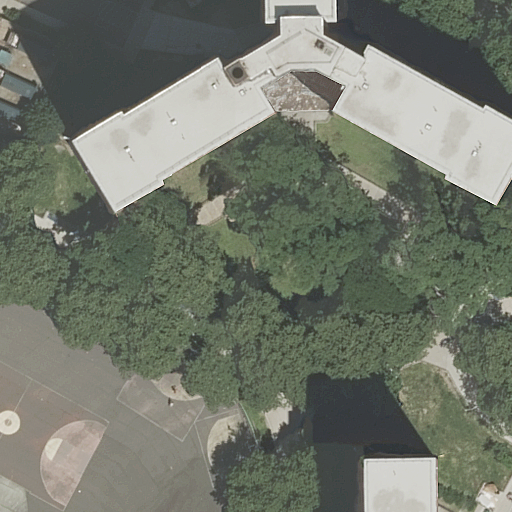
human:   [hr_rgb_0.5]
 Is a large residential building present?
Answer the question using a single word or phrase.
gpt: yes

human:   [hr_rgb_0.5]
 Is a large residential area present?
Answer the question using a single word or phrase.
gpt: yes

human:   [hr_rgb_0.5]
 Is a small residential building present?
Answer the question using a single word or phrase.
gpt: no

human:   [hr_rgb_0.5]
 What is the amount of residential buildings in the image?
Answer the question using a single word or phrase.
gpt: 2

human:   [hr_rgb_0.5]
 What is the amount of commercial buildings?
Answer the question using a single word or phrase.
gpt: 0

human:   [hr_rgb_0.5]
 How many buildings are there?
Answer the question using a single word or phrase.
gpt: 2

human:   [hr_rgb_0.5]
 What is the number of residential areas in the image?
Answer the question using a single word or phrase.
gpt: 1

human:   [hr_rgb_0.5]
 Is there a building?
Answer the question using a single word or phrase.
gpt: yes

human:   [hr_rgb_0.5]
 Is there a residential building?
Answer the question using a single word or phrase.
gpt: yes

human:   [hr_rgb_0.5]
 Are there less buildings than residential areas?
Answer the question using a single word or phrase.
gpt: no

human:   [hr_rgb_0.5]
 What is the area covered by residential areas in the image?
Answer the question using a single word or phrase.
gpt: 4140m2

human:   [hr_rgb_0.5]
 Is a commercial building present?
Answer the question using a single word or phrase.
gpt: no

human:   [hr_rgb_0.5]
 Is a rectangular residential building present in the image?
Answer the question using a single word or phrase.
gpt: yes

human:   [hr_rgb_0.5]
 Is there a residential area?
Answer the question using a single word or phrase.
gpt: yes

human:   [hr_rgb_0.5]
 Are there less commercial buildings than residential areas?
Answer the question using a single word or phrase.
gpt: yes

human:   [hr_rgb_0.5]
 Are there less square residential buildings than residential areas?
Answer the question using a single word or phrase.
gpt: yes

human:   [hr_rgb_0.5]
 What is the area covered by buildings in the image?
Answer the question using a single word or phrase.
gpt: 1513m2

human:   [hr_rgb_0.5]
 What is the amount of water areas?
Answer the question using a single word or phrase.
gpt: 0

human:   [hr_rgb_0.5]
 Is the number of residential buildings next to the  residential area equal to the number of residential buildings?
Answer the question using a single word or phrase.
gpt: yes

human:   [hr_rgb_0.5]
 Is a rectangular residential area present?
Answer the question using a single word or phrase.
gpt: yes

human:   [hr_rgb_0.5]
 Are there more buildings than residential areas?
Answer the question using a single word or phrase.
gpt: yes

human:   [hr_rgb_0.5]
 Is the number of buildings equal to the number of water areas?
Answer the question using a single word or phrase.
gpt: no

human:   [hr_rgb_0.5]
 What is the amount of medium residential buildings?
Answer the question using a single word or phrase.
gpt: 1

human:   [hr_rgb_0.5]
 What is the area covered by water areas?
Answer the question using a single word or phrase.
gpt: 0m2

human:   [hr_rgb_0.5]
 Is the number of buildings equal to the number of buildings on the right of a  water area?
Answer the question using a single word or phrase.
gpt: no

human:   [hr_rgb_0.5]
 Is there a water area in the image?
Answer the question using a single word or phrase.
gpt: no

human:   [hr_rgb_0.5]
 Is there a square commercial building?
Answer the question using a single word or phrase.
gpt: no

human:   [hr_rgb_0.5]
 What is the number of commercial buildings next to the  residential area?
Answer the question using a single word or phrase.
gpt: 0

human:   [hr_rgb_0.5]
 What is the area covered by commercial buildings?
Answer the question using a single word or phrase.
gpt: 0m2

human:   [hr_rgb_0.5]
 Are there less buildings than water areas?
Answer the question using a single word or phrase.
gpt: no

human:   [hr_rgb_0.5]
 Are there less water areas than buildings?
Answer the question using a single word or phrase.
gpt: yes

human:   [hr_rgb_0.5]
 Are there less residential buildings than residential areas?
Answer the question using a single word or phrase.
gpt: no

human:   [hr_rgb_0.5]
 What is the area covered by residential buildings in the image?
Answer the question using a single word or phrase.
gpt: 1513m2

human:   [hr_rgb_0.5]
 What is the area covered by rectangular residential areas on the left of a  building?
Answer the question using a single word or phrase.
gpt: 0m2

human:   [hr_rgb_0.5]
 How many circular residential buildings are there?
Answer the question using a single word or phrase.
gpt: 0

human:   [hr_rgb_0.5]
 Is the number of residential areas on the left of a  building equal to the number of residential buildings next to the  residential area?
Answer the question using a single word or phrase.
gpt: no

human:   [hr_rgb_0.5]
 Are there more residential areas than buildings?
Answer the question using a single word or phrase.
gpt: no

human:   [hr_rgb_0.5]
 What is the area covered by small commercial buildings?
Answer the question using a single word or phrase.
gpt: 0m2

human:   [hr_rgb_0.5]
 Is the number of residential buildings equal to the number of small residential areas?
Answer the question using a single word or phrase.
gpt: no

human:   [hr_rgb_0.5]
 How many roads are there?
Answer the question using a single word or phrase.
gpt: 0

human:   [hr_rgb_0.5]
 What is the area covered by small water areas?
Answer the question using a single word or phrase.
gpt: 0m2

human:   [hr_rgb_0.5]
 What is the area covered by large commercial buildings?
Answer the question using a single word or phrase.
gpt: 0m2

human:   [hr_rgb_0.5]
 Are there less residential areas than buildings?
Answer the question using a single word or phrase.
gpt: yes

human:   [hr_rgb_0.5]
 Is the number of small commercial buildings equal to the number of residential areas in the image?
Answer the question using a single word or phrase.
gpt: no

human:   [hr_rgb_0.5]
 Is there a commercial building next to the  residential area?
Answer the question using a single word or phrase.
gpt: no

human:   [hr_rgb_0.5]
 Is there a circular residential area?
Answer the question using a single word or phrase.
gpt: no

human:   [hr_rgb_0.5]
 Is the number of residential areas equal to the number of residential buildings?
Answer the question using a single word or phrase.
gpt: no

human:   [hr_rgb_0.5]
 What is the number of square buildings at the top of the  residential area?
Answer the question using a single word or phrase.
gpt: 0

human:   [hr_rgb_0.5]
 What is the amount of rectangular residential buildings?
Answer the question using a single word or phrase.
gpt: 1

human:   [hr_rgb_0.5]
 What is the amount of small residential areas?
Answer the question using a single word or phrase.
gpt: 0

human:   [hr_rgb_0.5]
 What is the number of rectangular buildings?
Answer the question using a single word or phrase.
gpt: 1

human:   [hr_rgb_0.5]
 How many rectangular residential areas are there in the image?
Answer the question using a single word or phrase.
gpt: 1

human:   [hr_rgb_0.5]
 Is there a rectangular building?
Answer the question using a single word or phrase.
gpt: yes

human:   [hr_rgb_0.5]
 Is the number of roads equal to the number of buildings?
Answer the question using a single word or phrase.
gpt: no

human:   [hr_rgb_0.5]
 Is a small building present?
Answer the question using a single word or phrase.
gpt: no

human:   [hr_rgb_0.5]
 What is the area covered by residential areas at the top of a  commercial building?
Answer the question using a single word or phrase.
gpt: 0m2

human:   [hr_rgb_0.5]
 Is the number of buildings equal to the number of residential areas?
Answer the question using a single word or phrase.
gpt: no

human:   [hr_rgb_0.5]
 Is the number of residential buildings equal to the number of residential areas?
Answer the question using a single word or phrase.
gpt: no

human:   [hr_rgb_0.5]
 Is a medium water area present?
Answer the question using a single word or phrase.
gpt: no

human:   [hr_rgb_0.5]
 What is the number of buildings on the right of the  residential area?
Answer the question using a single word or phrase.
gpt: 0

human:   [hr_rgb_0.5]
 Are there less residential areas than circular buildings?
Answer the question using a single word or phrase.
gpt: no

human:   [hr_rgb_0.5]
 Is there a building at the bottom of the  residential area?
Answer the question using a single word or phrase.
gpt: yes

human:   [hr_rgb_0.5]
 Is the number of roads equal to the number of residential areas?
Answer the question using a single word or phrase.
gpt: no

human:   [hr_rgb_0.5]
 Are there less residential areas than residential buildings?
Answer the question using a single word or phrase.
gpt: yes